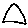
Label: triangle